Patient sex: M
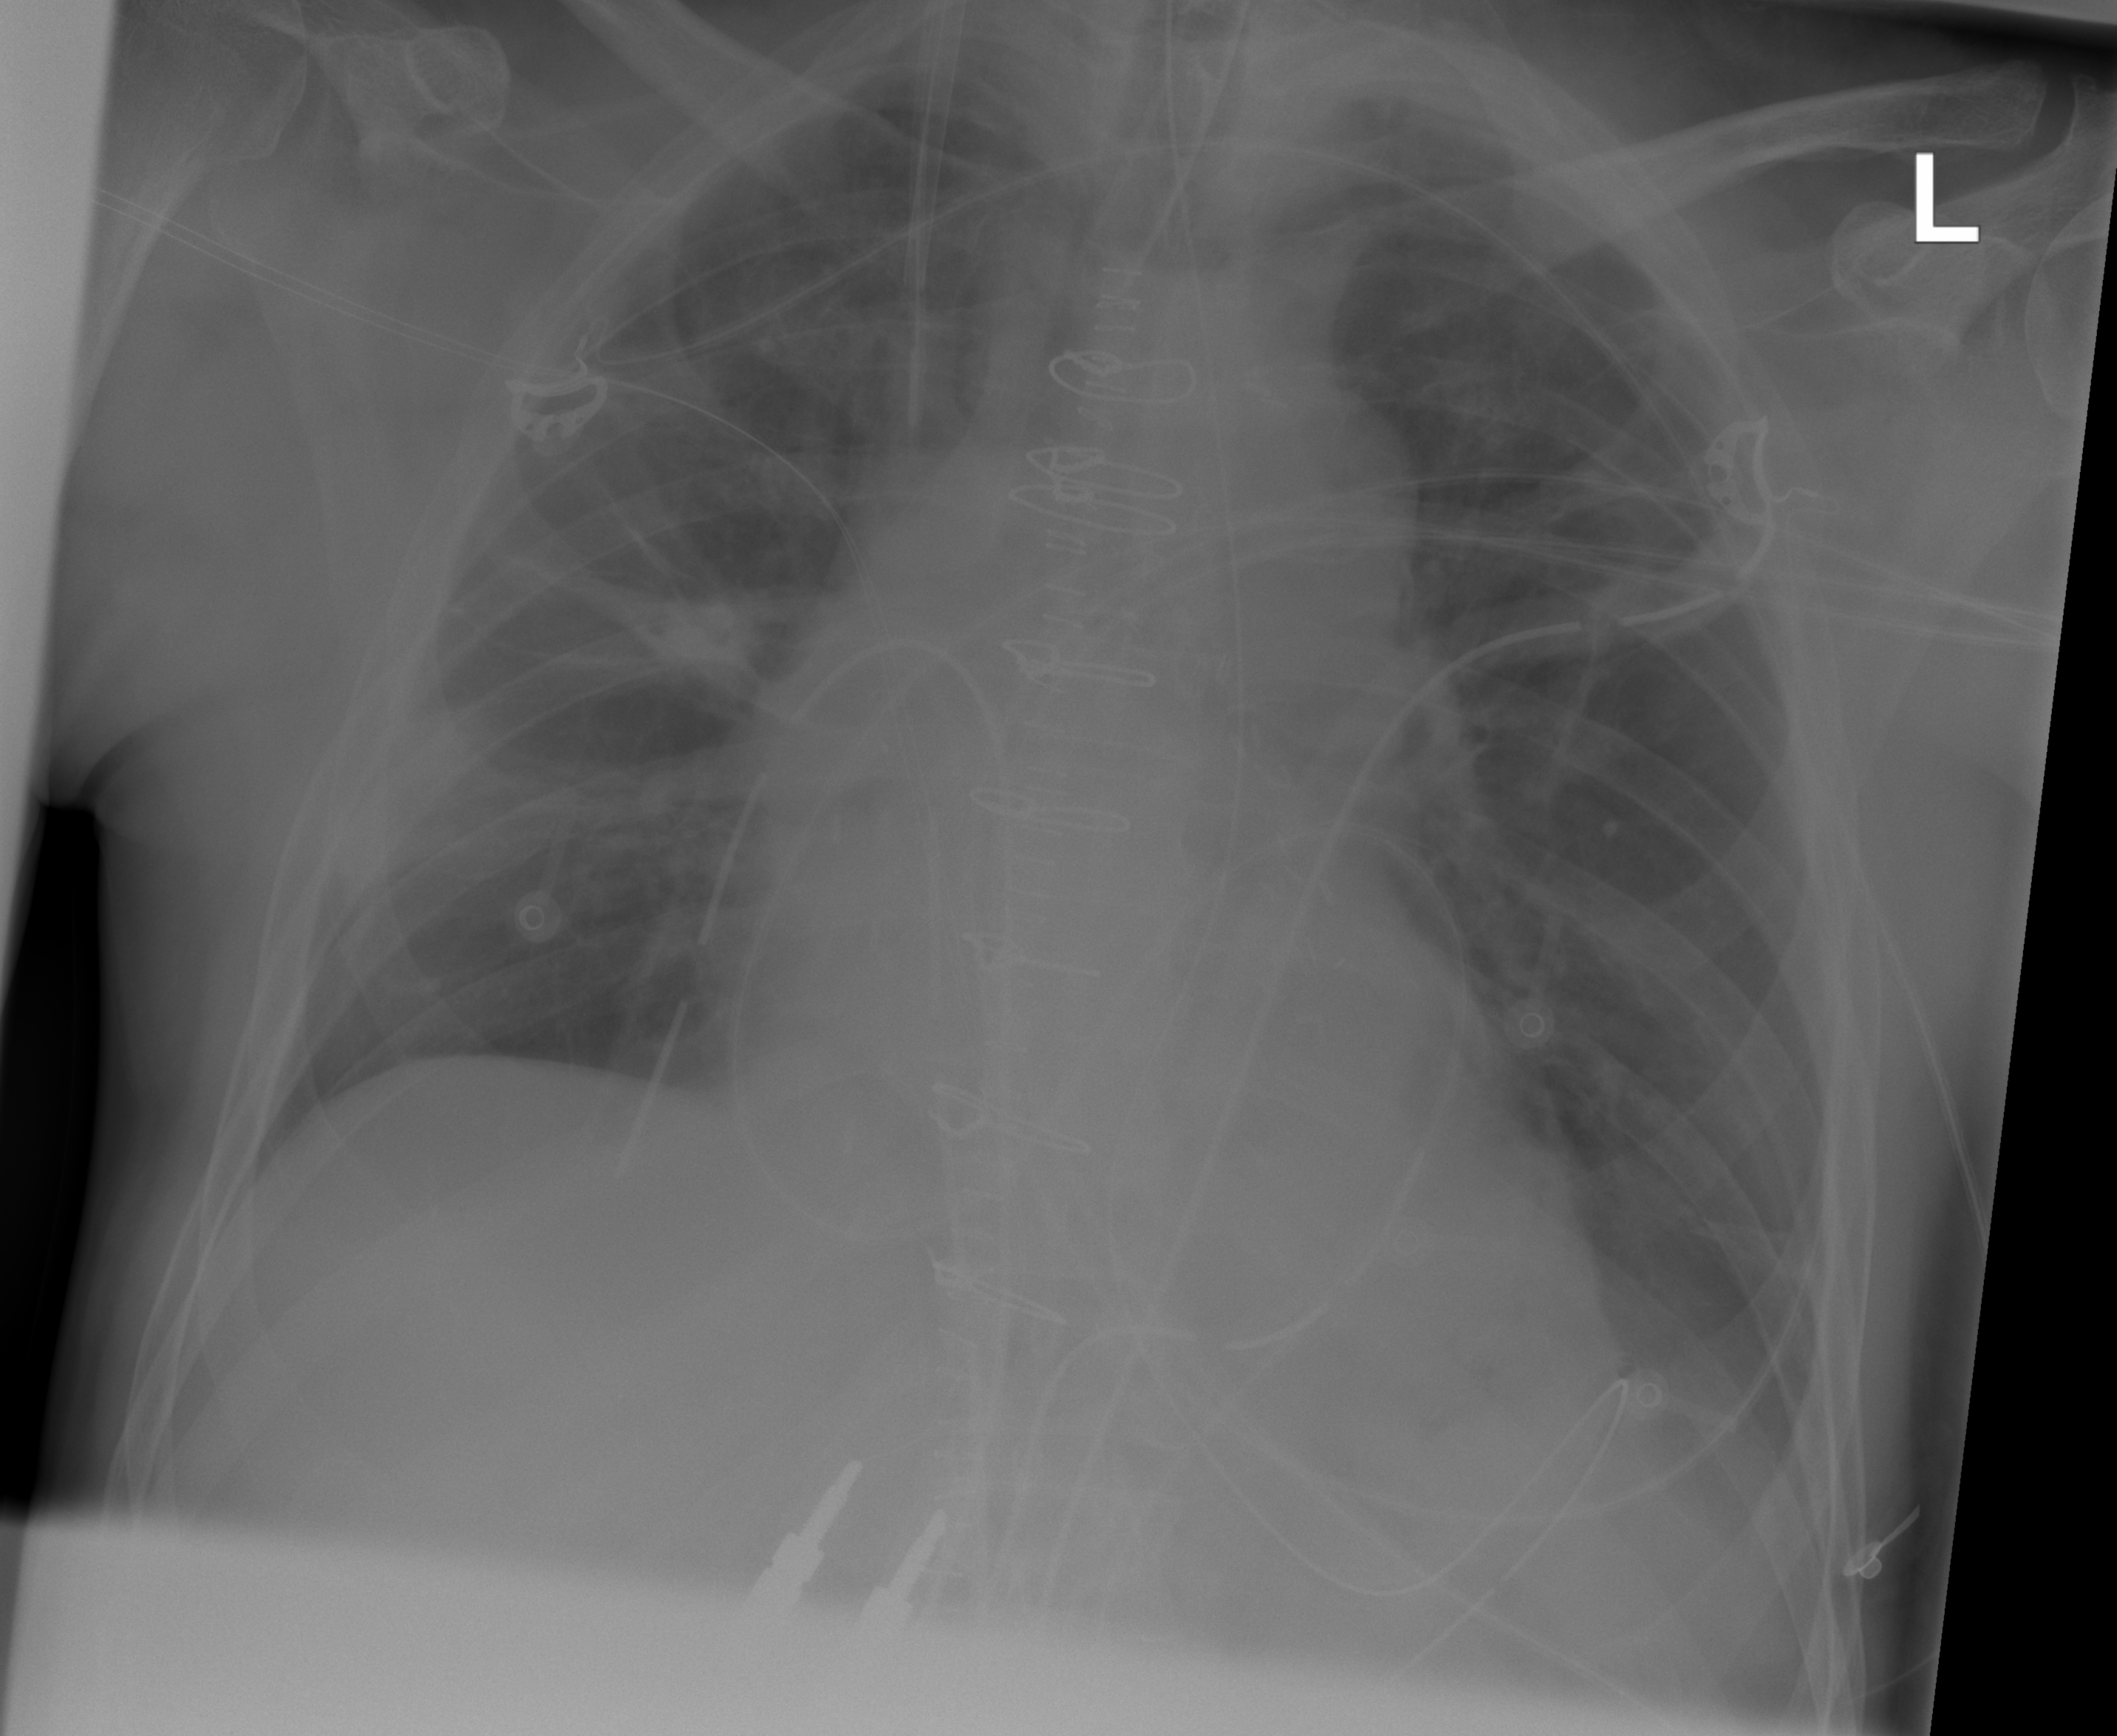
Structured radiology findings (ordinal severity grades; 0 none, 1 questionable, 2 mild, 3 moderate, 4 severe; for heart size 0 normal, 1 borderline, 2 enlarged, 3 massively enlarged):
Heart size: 2
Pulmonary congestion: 0
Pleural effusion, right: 0
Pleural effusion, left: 2
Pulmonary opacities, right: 0
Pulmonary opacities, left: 0
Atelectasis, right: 2
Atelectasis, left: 0